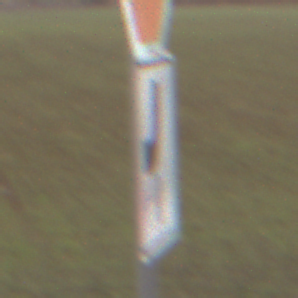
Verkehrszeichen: VerlaufVorfahrtsstrasse7
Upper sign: Stop
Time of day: Midday
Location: Outdoor (RoadRail)
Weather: Overcast
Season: NotSpecified
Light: Natural